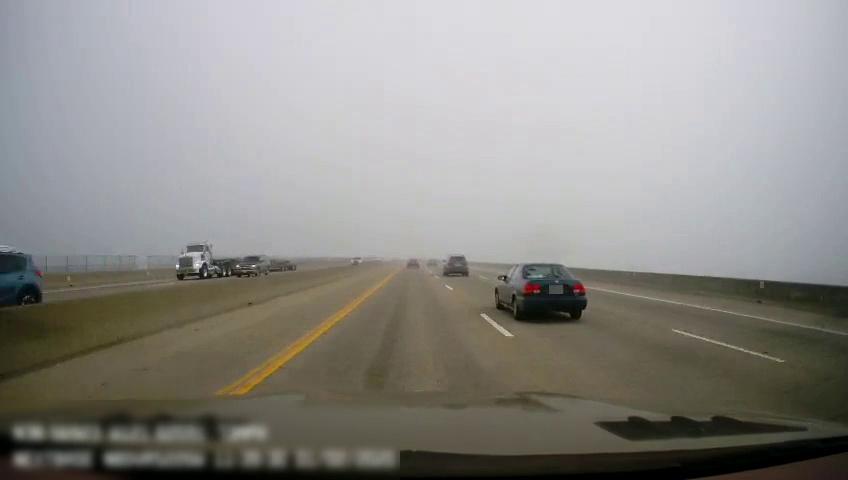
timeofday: Day
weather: Cloudy
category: Drivable Space
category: Drivable Space
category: Vehicles | Other LV
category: Vehicles | SUV
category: Vehicles | Car
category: Vehicles | Truck
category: Vehicles | Car
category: Vehicles | SUV
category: Vehicles | Car
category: Vehicles | Car
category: Lanes | Current Lane
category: Lanes | Current Lane
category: Lanes | Alternate Lane
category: Lanes | Alternate Lane
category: Lanes | Alternate Lane
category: Lanes | Opposite Lane
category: Lanes | Opposite Lane